Question: I'm trying to insert order details into my DB, and it keeps saying:
> Cannot insert explicit value for identity column in table 'Orders' when IDENTITY_INSERT is set to OFF.
All I am trying to do is simply insert the users UserId into the UserId column, by using 'WebSecurity.CurrentUserId' - Why is this not working?
I have:
'''
dbase.Execute("INSERT INTO Orders
(UserId, OrderId, Status)
VALUES
(@0, @1, @2)",
WebSecurity.CurrentUserId,
Session["OSFOID"],
"Confirmed");'
'''
So, as you can see, it's pretty simple. But, why won't it work?
My table definition is:

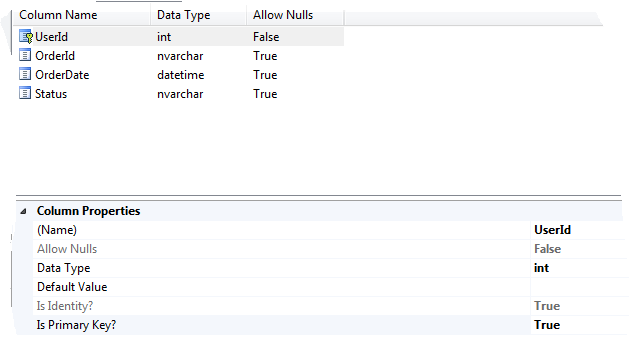
Answer: Unless you the ability to do identity-insert (by setting identity-insert for that table), you are NOT ALLOWED to touch that column - the database owns it.
Either enable identity insert , or: don't try to insert the UserId (let the DB create a new id).
As per books online, <URL>:
'''
SET IDENTITY_INSERT Orders ON
INSERT INTO Orders (UserId, OrderId, Status) VALUES (@0, @1, @2)
SET IDENTITY_INSERT Orders OFF
'''
More likely, though: if this is the 'Orders' table, should the identity not be on 'OrderId' ? You'd still have the same problem since you are trying to control the 'OrderId', of course.